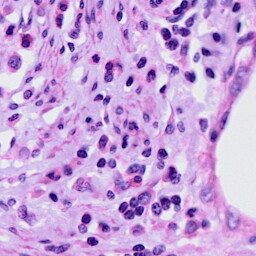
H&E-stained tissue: Cervix